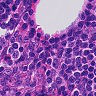
Metastatic tissue present: no